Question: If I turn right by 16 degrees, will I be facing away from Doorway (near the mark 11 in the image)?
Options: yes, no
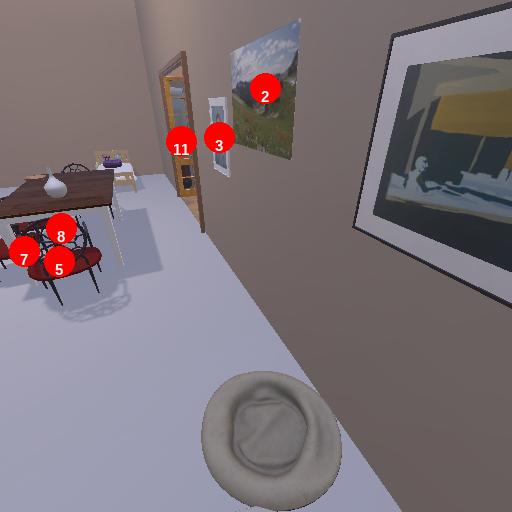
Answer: yes